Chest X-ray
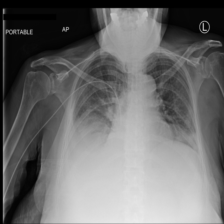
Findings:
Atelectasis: positive
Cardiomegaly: negative
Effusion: negative
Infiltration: positive
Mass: negative
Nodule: negative
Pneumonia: negative
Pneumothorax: negative
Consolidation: negative
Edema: negative
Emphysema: negative
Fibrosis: negative
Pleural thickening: negative
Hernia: negative